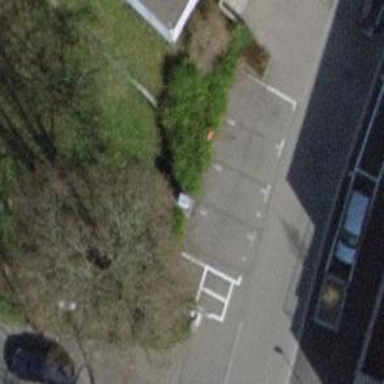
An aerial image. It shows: Charging station.